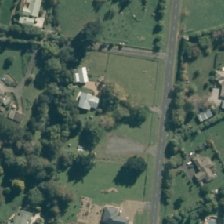
Land cover: urban_build_up